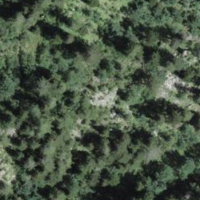
EUNIS habitat code: 43
Species observed at this site:
Vaccinium vitis-idaea
Erinus alpinus